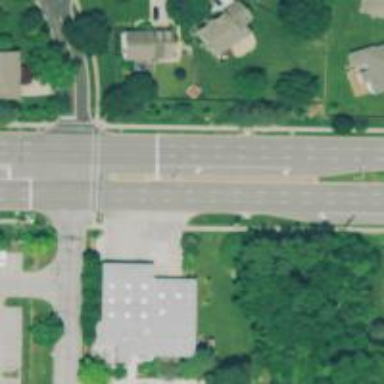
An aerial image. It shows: Solid stop line on the road marking.